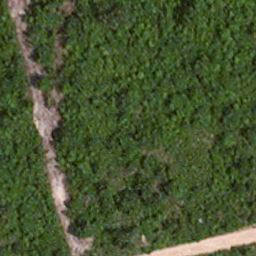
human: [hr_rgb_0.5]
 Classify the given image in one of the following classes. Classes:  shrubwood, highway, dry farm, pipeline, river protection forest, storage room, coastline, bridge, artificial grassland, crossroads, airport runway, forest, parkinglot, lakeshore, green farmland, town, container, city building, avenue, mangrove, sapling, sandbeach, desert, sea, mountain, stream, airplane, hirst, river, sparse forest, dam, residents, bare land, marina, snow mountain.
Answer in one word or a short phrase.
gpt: avenue